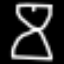
Label: hourglass